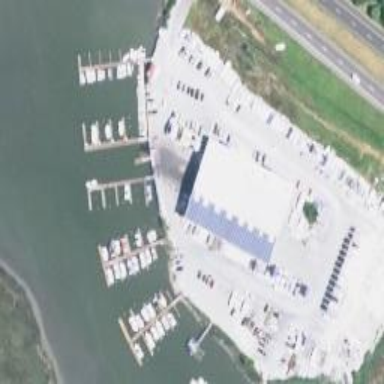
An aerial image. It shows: Marina area for leisure land.